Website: home-depot
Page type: customer-info-address
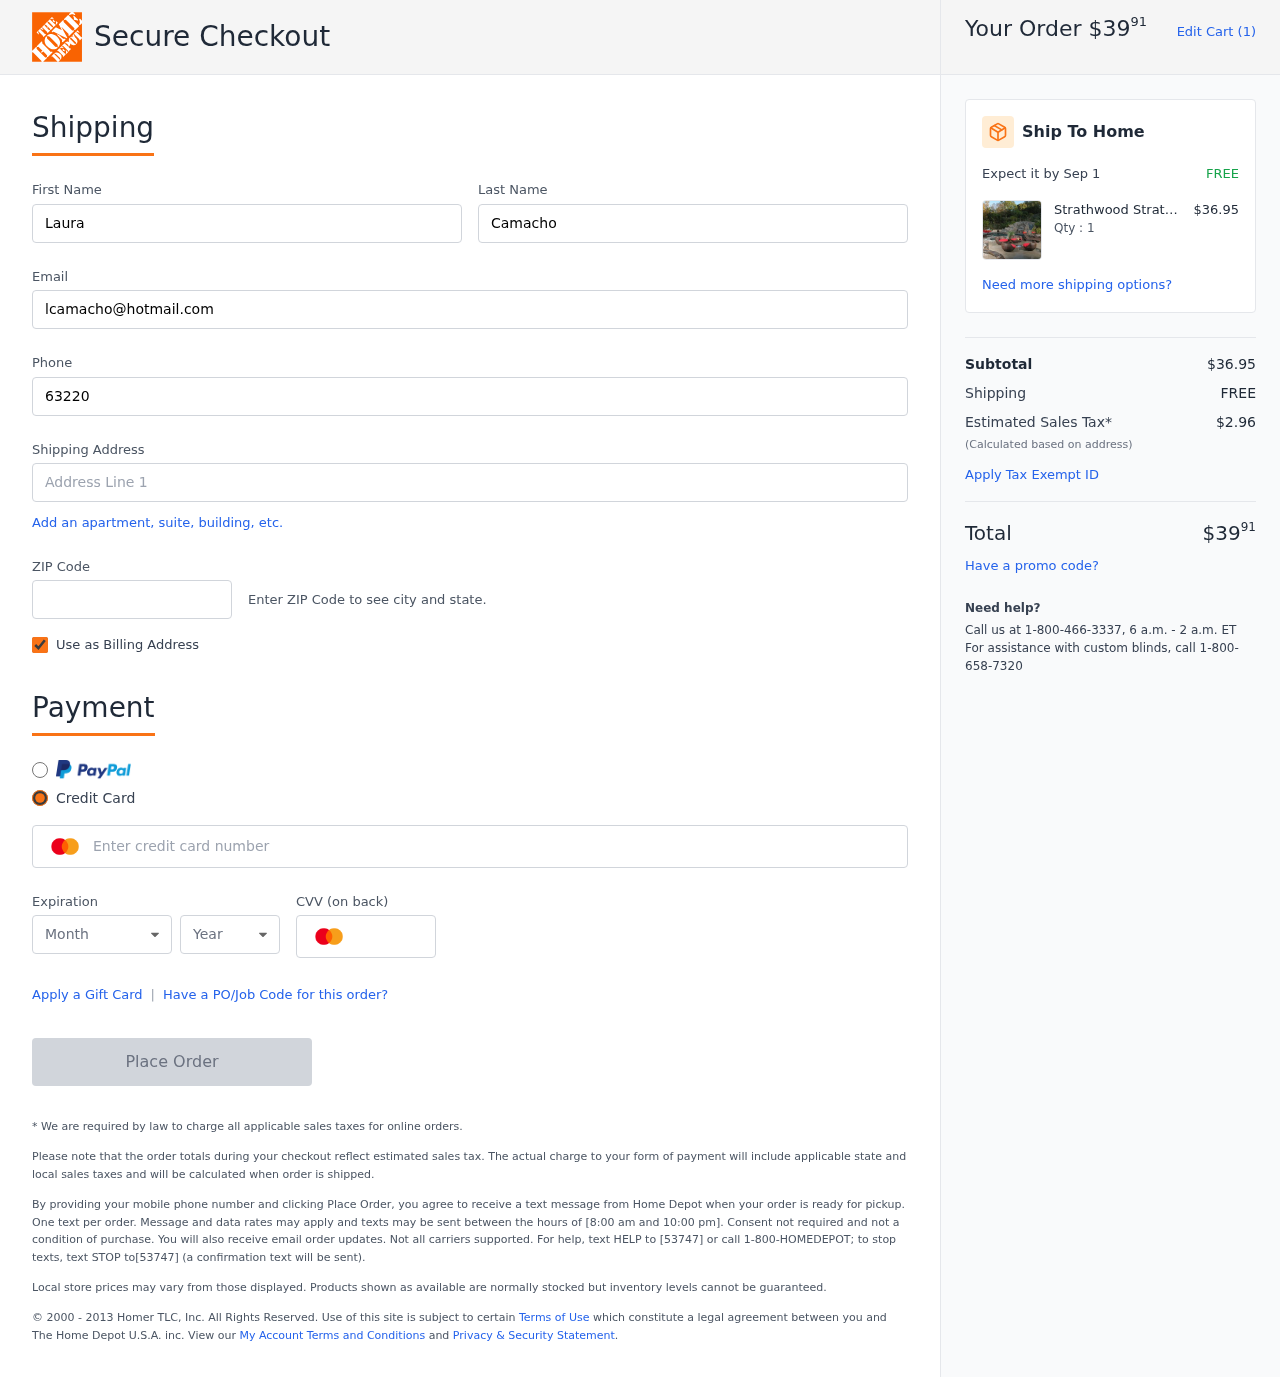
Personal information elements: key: PII_CARD_CVV
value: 393
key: PII_CARD_EXPIRY_MONTH
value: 09
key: PII_CARD_EXPIRY_YEAR
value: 30
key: PII_CARD_NUMBER
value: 2288 0172 4481 0522
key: PII_EMAIL
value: lcamacho@hotmail.com
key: PII_FIRSTNAME
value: Laura
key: PII_LASTNAME
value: Camacho
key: PII_PHONE
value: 6322086345
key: PII_POSTCODE
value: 63147
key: PII_STREET
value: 871 Crawford Ports Suite 336
Product elements: key: PRODUCT1_BRAND
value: Strathwood
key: PRODUCT1_NAME
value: Strathwood Cantina Collection (Discontinued by Manufacturer)
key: PRODUCT1_NAME
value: Strathwood Cantina C...
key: PRODUCT1_PRICE
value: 36.95
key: PRODUCT1_QUANTITY
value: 1
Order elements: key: ORDER_TOTAL
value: $3991
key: ORDER_NUM_ITEMS
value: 1
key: ORDER_DELIVERY_DATE
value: Sep 1
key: ORDER_SUBTOTAL
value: $36.95
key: ORDER_SHIPPING_COST
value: FREE
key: ORDER_TAX
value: $2.96